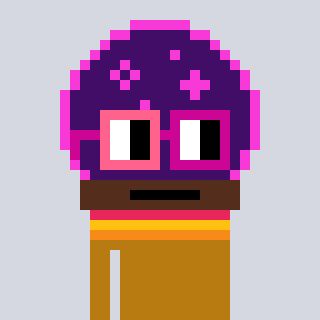
a pixel art character with square pink and red glasses, a crystalball-shaped head and a gold-colored body on a cool background